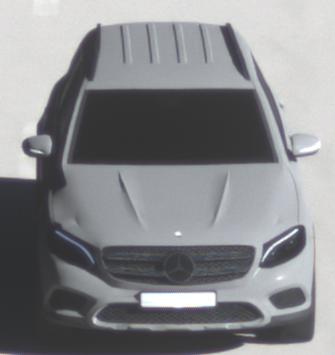
Make: Mercedes-Benz
Model: GLC 250
Detailed model: GLC (253)
Model produced from: 2015/09
Model produced until: 2018/05
Doors: 5
Color: gray
Road condition: dry road
Daytime: morning or afternoon
Contrast: high contrast